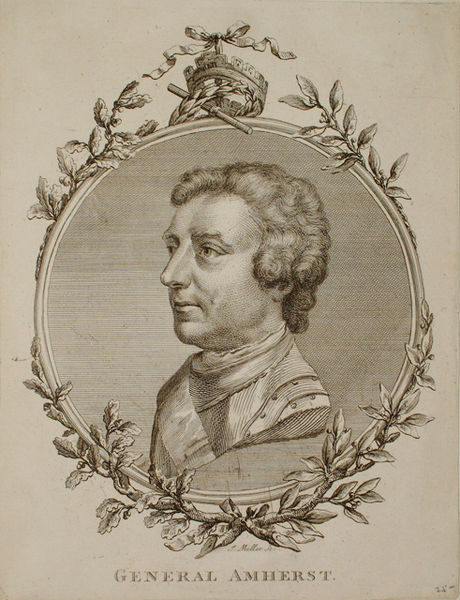
Titel: General Amherst
Künstler: John Miller
Standort: Amherst (Massachusetts, USA)
Institution: Mead Art Museum, Amherst College
Schlagwörter: blätter, bildnis, rund, zweig, druck, kranz, dreiviertelporträt, general